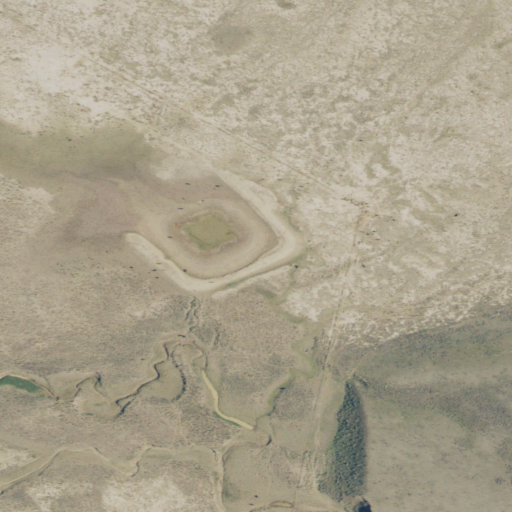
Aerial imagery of depression(s) in Montana named Buckhorn Pit containing grassland, shrub, and herbaceous wetlands